Question: I am developing a chat application using ASP.NET Core MVC architecture.
Initially, the project worked well and could run on IIS Express. but later I found that now the IDE is not working; the project cannot run IIS Express.
I am getting the following error as an alert message as well as in the output console when trying to run my application from Visual Studio:
> Error: The program '[18268] iisexpress.exe' has exited with code 0 (0x0).
Screenshot of the alert message in the IDE:
After a while, I restarted the project and when I run the project again, I got the following error again:
? Error: The program '[17512] iisexpress.exe' has exited with code 0 (0x0).
I am confused what is wrong with my project or IDE. Can somebody please help me to resolve this?
I checked <URL> but they are very old posts and I could not find an answer to my problem.
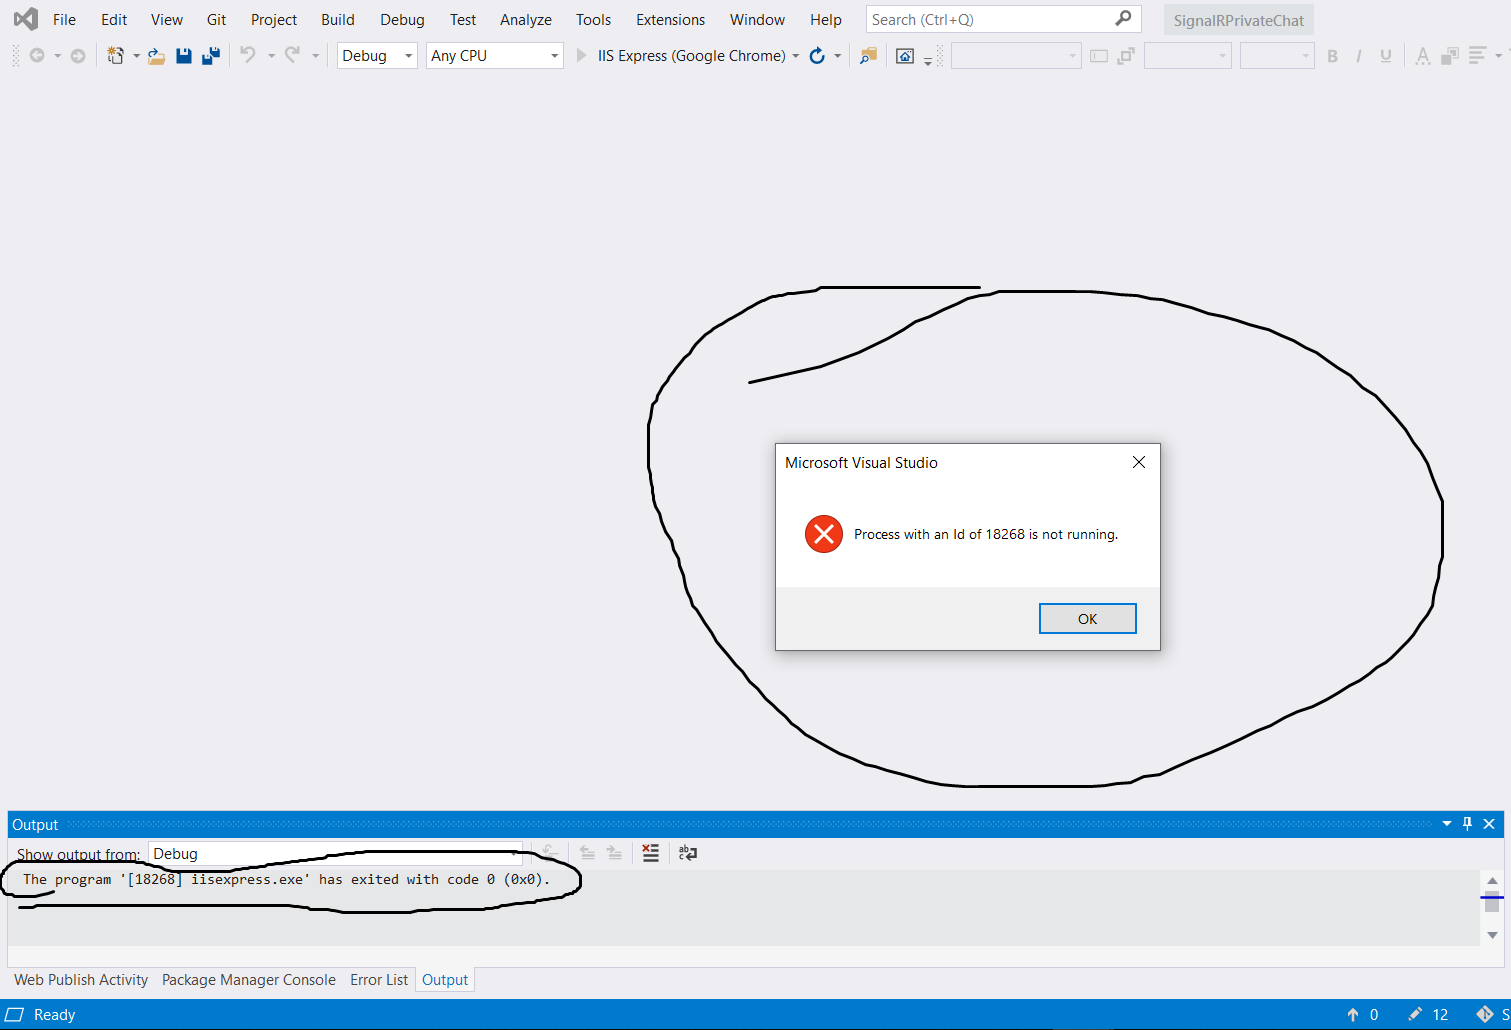
Answer: 1. Check your solution folder for a hidden ".vs" folder.
2. In Visual Studio, right click on the web project, chose properties and then navigated to the "web" tab. From there I changed the Project URL to another port number. For example, if it was http://localhost... - Changed it to http://localhost:43567.
<URL>
1. If your machine is 64bit, please go to Tools-> options -> projects and solutions:
<URL>